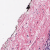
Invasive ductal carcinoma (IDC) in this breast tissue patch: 0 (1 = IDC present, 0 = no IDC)